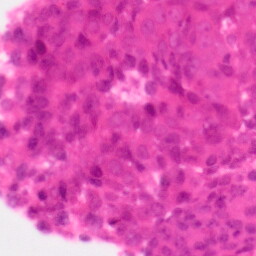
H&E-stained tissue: Colon